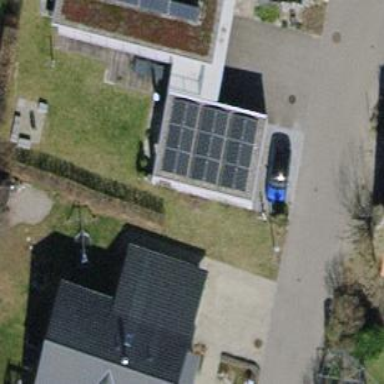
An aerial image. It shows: Garage building.